Question: I am receiving protobuf data from a remote host over a websocket. I know how to decode the protobuf in JS using <URL> but I cannot determine which part of the result coming through the websocket is in fact the protobuf data I need to decode. Attempting to decode the entire result gives me the JS error:
> Cannot wrap null or non-object
If I log to console the object returned from the websocket, it looks like this:

I've tried decoding various things like 'e.data' (where 'e' is the total result returned) but not sure if I'm going about this the right way.
What part of this holds the actual protobuf content?
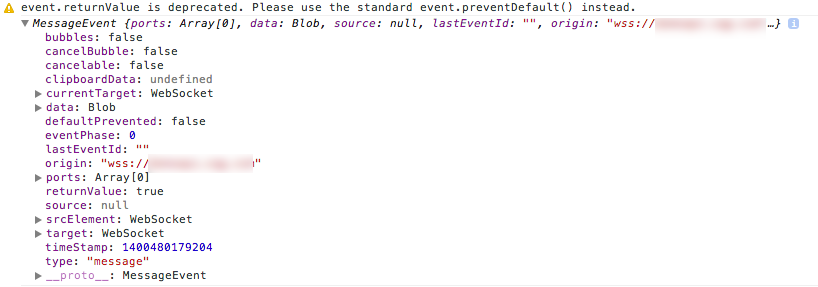
Answer: Yes, the data is in '.data', and appears to be represented as a <URL>. Working with blobs in javascript is not trivial. To get an from that, you would need a javascript protobuf implementation that accepts a 'Blob' and returns the deserialized object.